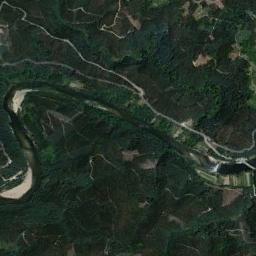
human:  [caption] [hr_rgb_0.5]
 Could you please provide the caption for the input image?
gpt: The river goes through farmland and trees .

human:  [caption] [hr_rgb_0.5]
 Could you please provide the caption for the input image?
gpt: A crooked, Light green river with green plants on both sides of the bank, With buildings .

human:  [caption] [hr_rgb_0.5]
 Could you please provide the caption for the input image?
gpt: The deep blue river goes through the mountainous area covered with vegetation .

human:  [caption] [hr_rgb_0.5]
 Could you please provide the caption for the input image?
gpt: The river is surrounded by trees .

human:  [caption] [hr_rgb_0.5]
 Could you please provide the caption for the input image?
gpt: There are green forests and meadows around the river .